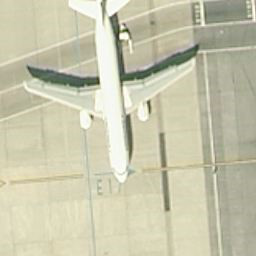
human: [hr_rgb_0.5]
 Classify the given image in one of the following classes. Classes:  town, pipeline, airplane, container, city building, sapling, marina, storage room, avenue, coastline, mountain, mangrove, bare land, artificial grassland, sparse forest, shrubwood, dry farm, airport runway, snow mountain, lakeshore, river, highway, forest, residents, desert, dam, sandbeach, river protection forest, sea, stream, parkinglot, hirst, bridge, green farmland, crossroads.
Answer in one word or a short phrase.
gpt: airplane